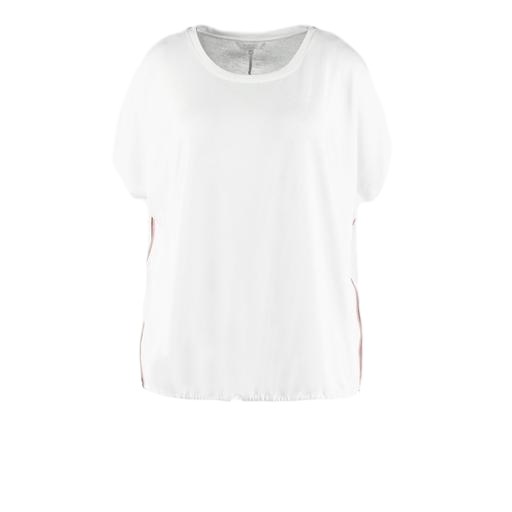
drawstring jersey t-shirt, loose fit t-shirt, white pieced tee, white background